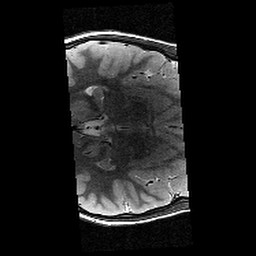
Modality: T2w
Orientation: axial
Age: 11
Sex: male
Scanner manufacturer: siemens
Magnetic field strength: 3 T
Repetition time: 9.23 s
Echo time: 0.067 s